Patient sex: F
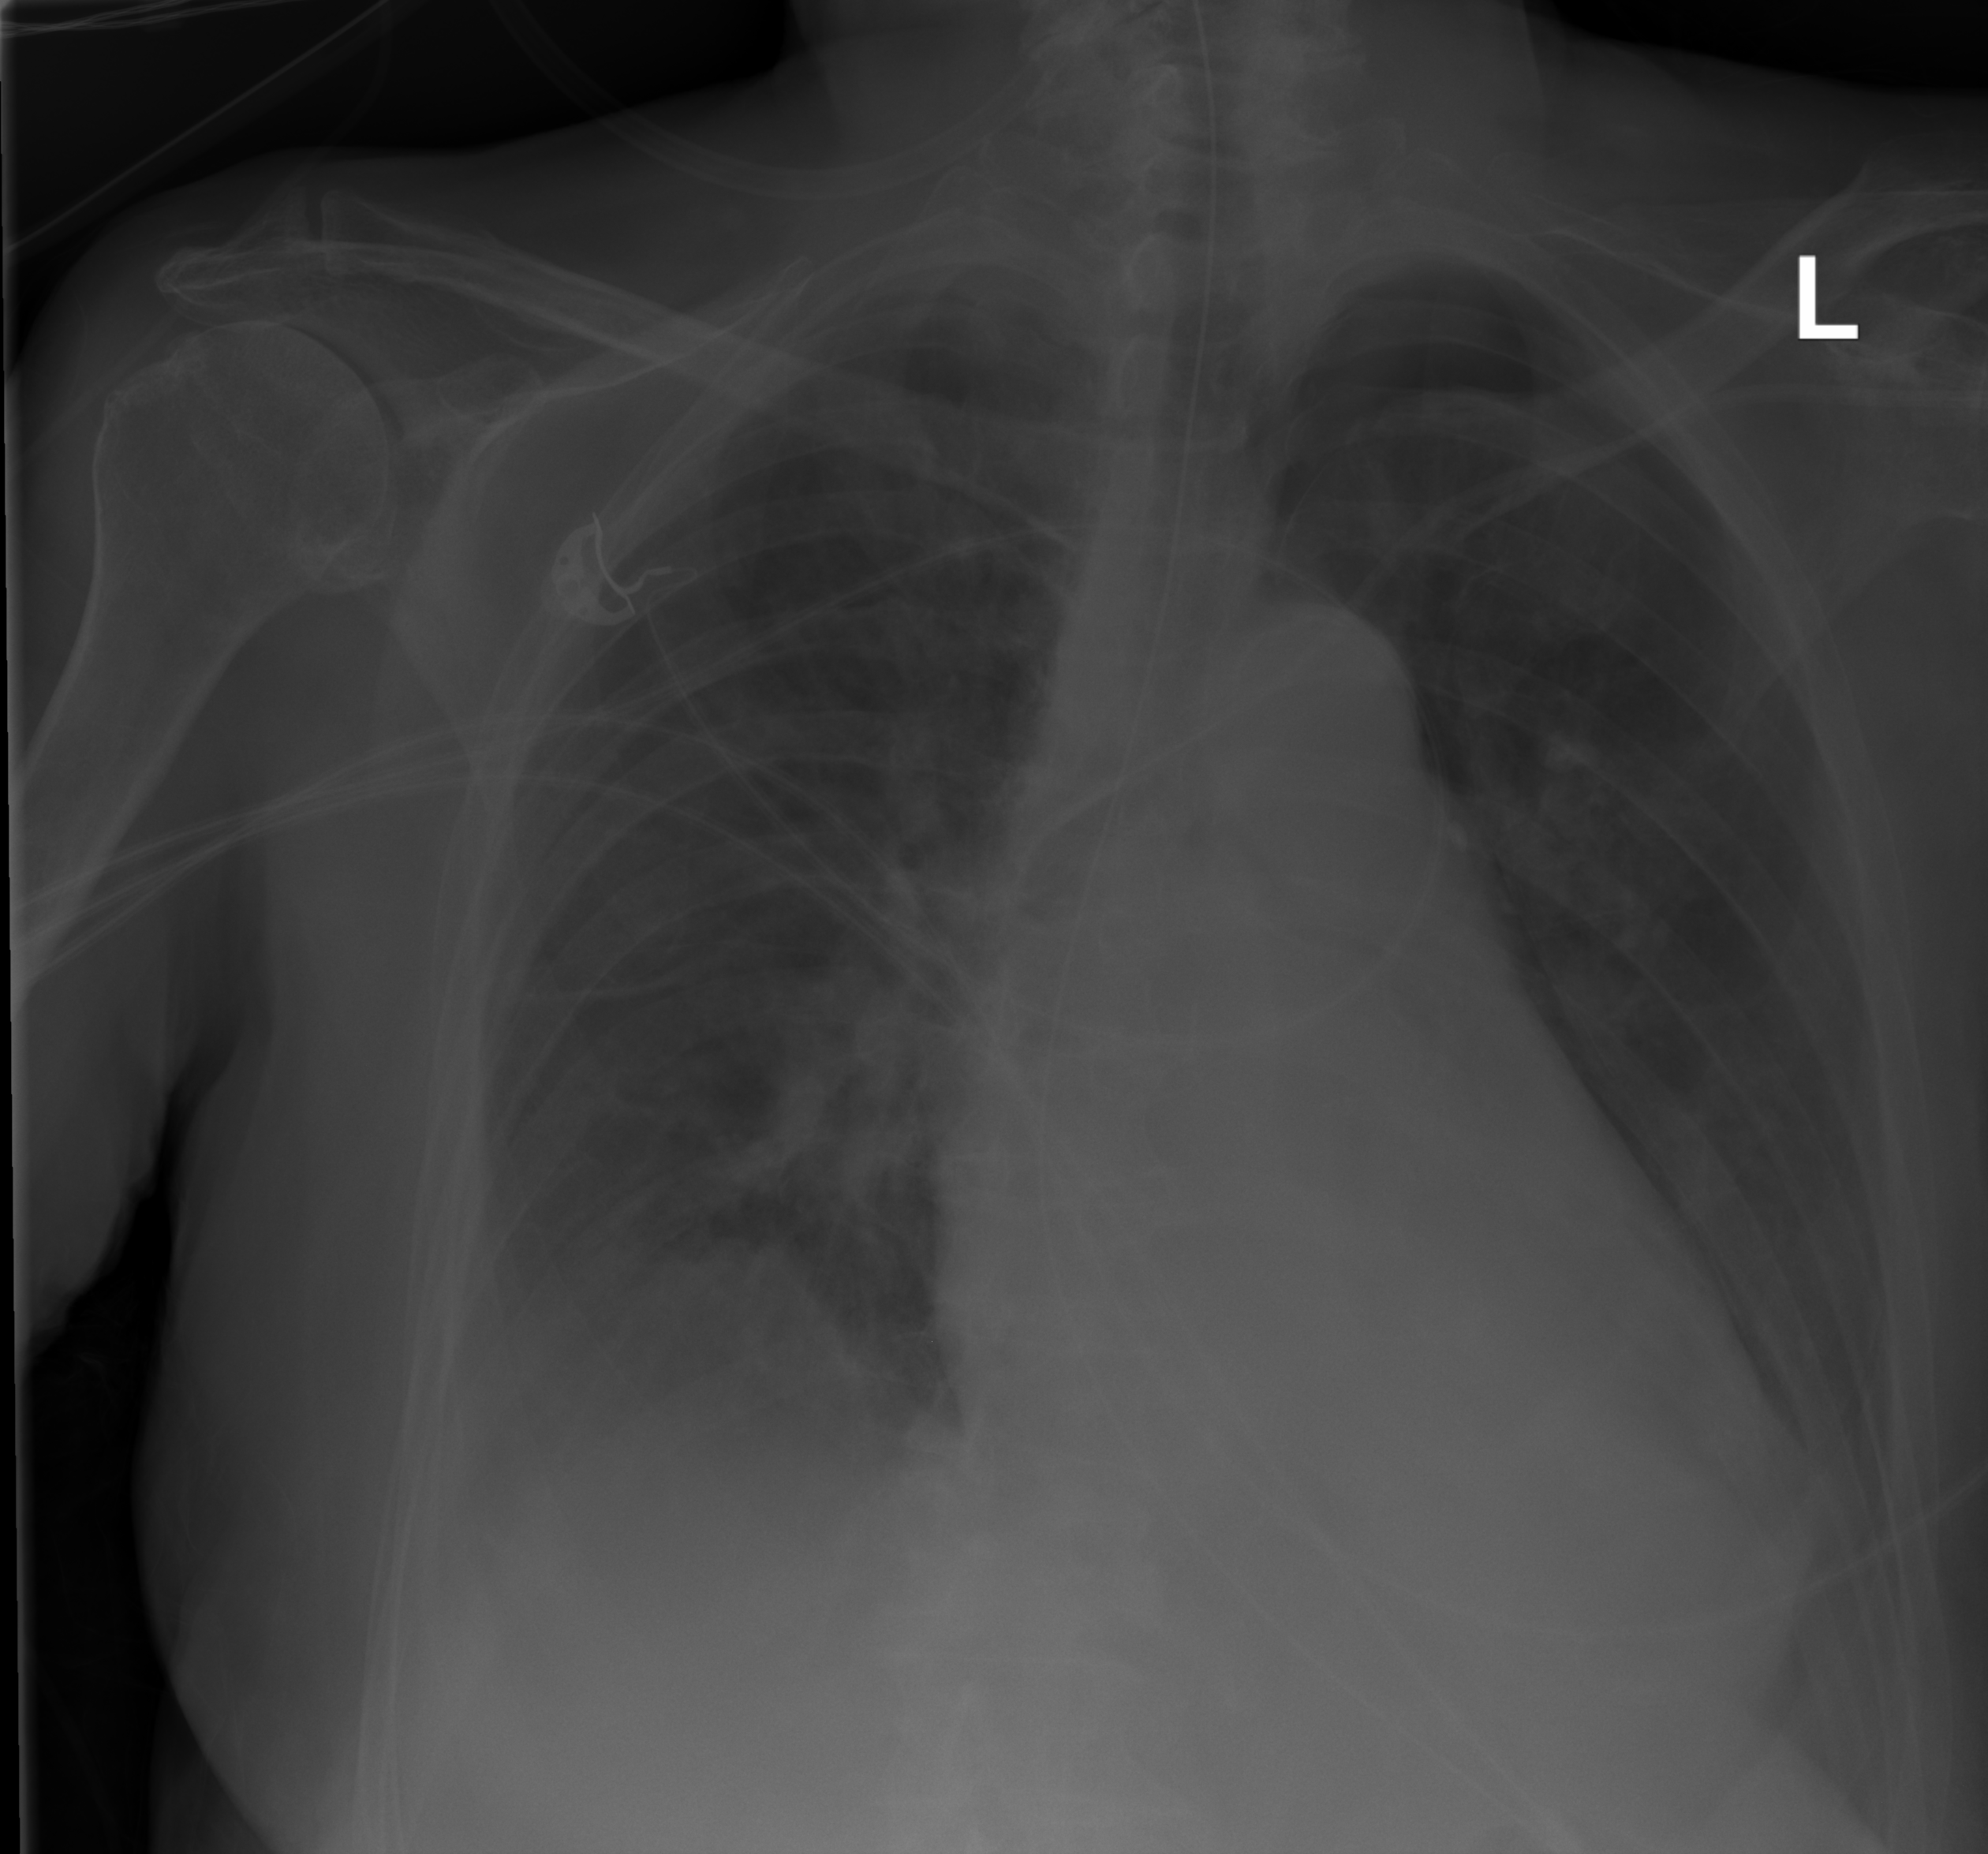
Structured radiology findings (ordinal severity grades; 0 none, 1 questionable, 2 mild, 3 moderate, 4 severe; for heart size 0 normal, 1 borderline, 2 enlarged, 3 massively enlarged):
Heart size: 0
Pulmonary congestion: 0
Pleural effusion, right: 2
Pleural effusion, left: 0
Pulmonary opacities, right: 0
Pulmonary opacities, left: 0
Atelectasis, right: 0
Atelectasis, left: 0